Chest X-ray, PA view. Patient: 61 years old, sex M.
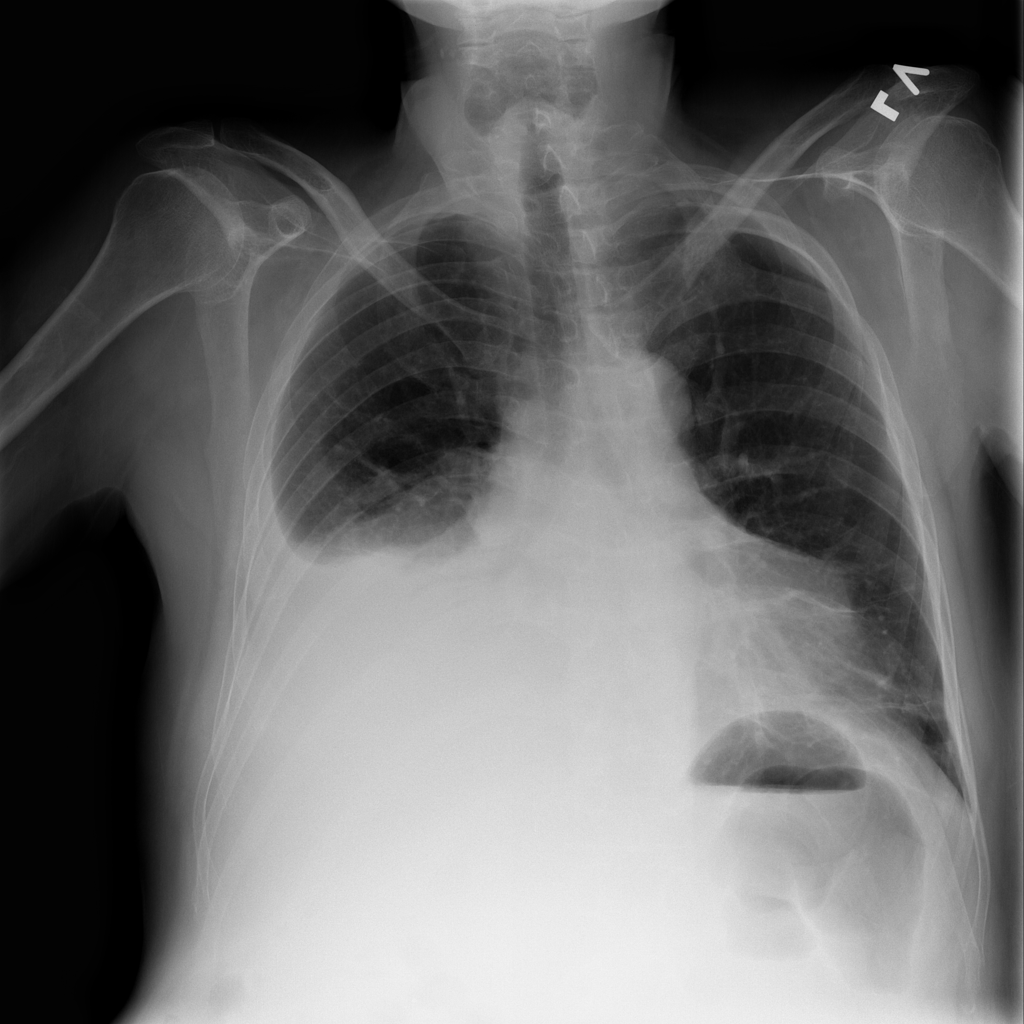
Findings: Atelectasis, Consolidation, Effusion